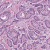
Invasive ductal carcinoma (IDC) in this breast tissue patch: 1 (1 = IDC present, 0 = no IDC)